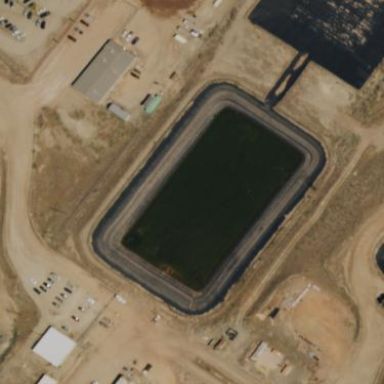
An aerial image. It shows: Man-made tailings pond surrounded by natural water.